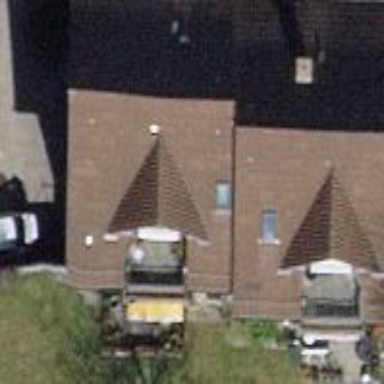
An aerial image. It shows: Building with tile roof.